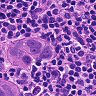
Metastatic tissue present: yes